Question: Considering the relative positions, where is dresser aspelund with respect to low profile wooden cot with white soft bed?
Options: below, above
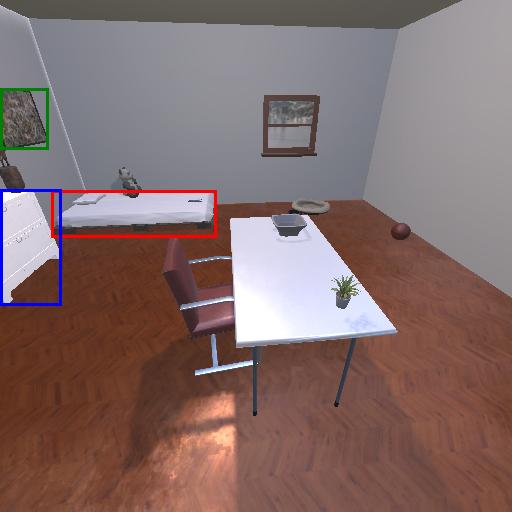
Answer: below